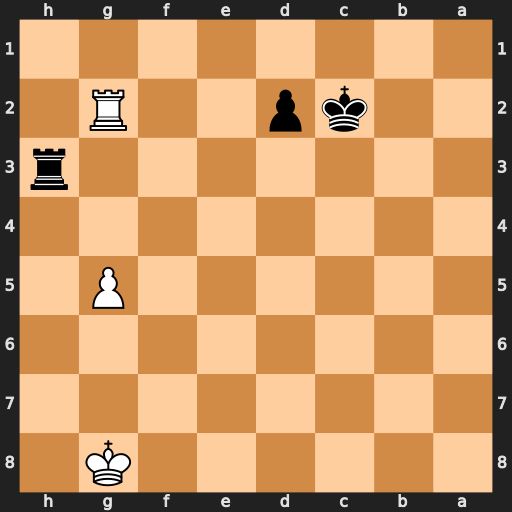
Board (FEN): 6K1/8/8/6P1/8/7r/2kp2R1/8
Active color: b
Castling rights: -
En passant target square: -
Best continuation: Rg3 Rxg3 d1=Q